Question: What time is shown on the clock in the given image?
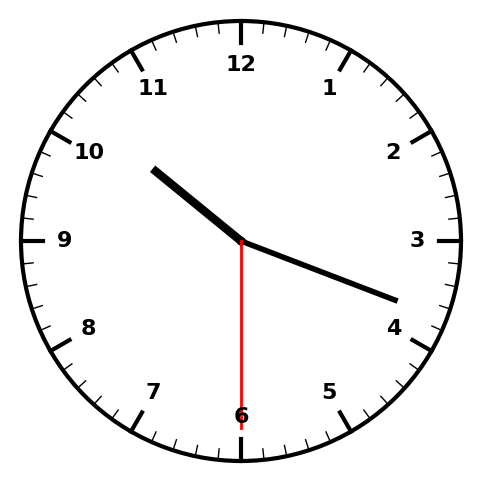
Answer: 10:18:30